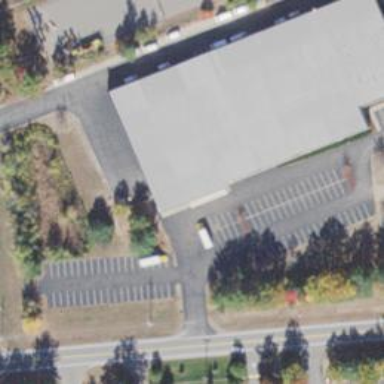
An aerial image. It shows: Post depot.